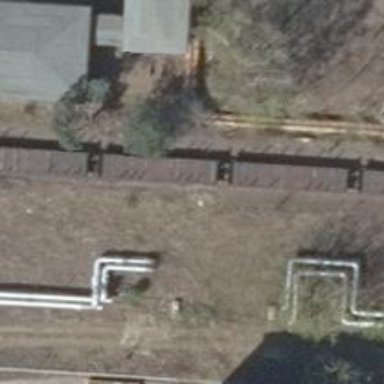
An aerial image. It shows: Railway switch.